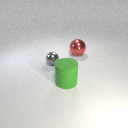
small gray metal sphere in front of large red metal sphere